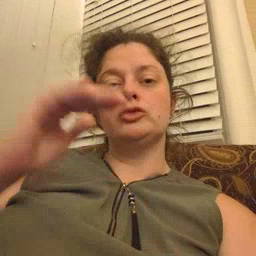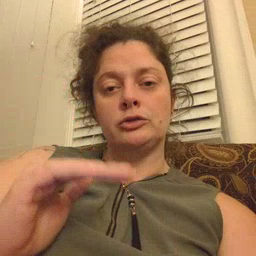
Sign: child